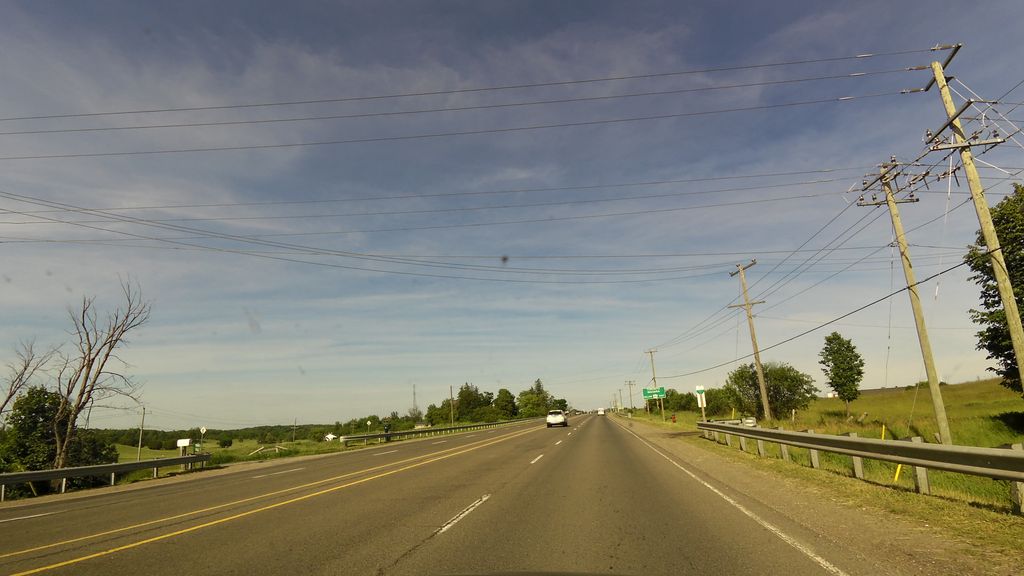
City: hamilton